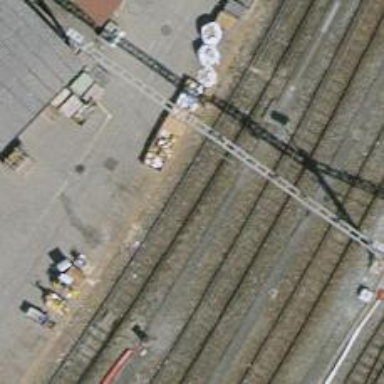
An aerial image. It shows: Yard with single rail track. The railway track is electrified with contact line for service purposes.